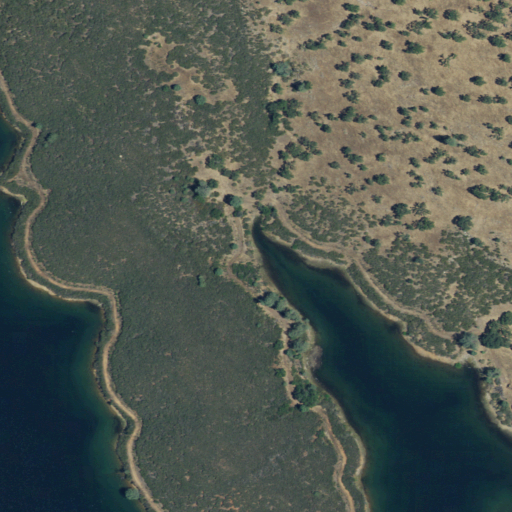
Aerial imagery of valley in California named Copper Mine Gulch containing shrub, open water, grassland, and herbaceous wetlands